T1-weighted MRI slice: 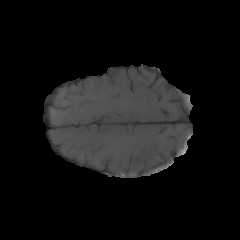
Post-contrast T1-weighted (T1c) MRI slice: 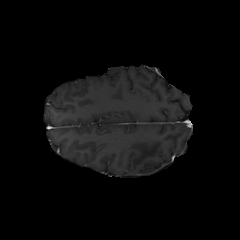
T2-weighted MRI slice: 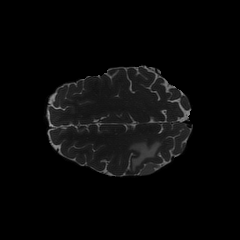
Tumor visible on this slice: yes